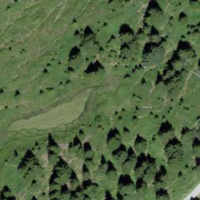
EUNIS habitat code: 26
Species observed at this site:
Parnassia palustris